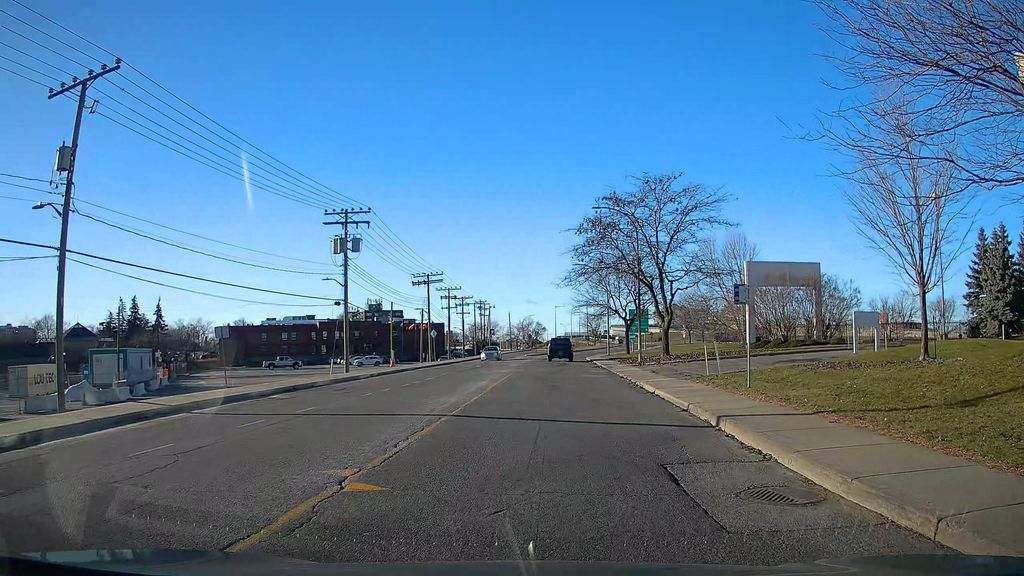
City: montreal